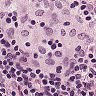
Metastatic tissue present: no